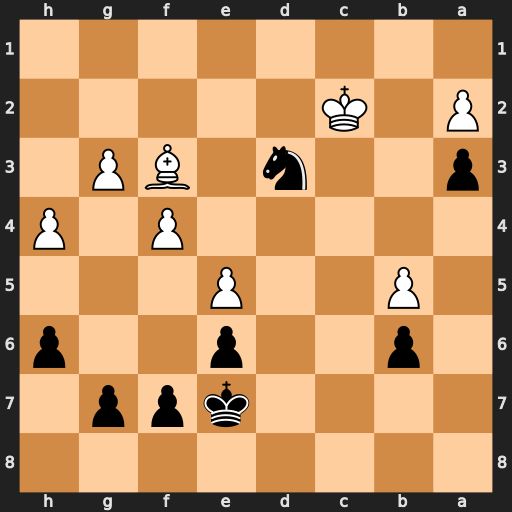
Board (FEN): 8/4kpp1/1p2p2p/1P2P3/5P1P/p2n1BP1/P1K5/8
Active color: b
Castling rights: -
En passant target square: -
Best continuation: Ne1+ Kb3 Nxf3